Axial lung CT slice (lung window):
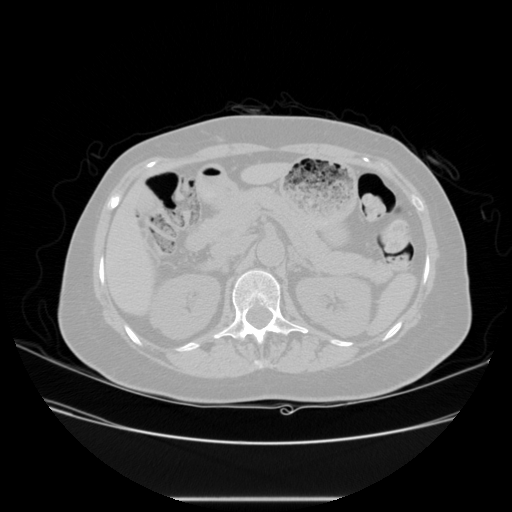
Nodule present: no